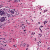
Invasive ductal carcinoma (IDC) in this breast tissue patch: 0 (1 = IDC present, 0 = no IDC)